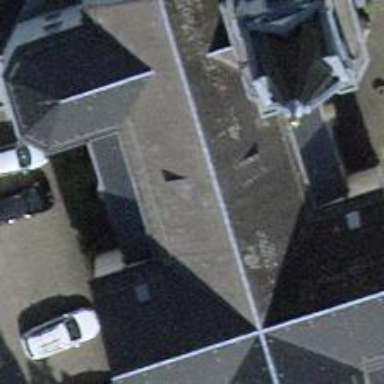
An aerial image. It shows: Building with gabled roof.